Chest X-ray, PA view. Patient: 44 years old, sex F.
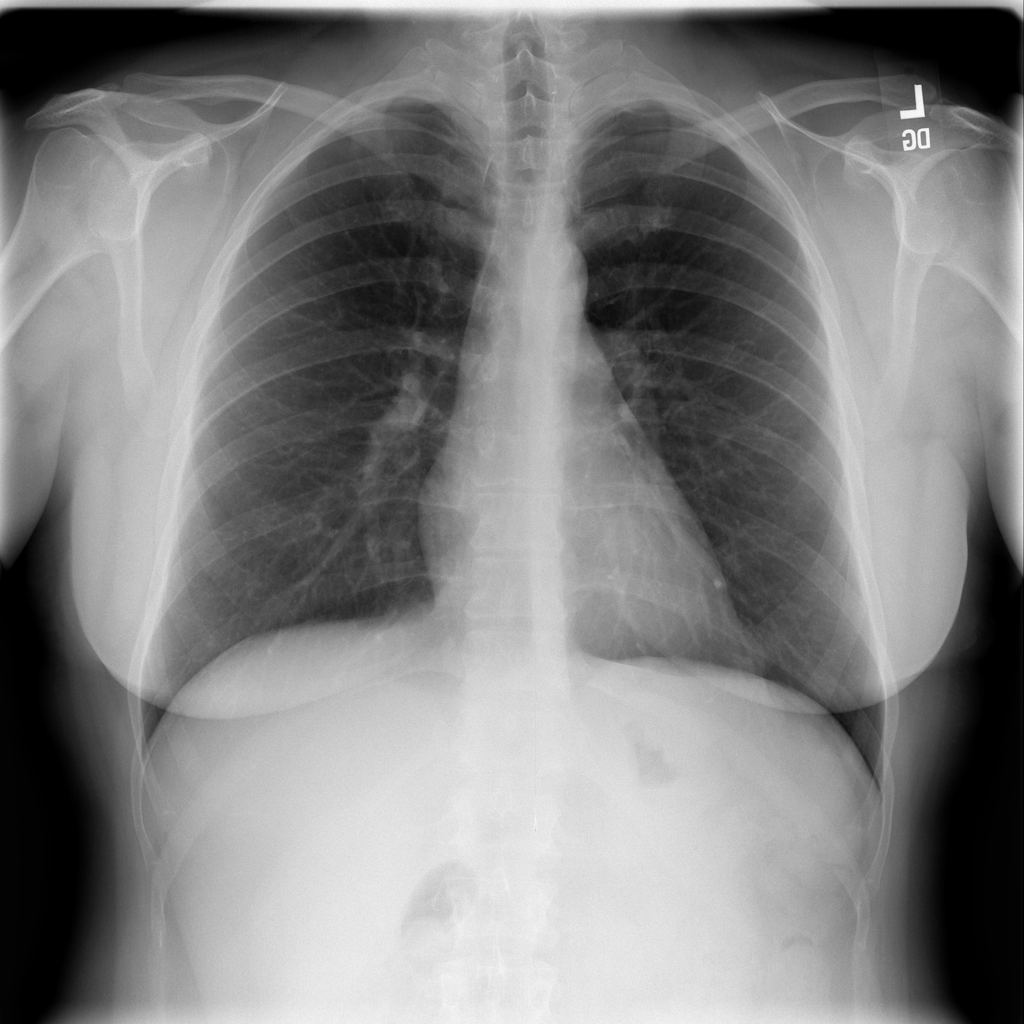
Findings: No Finding